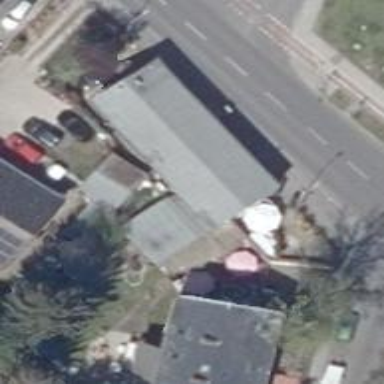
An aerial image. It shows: Restaurant.